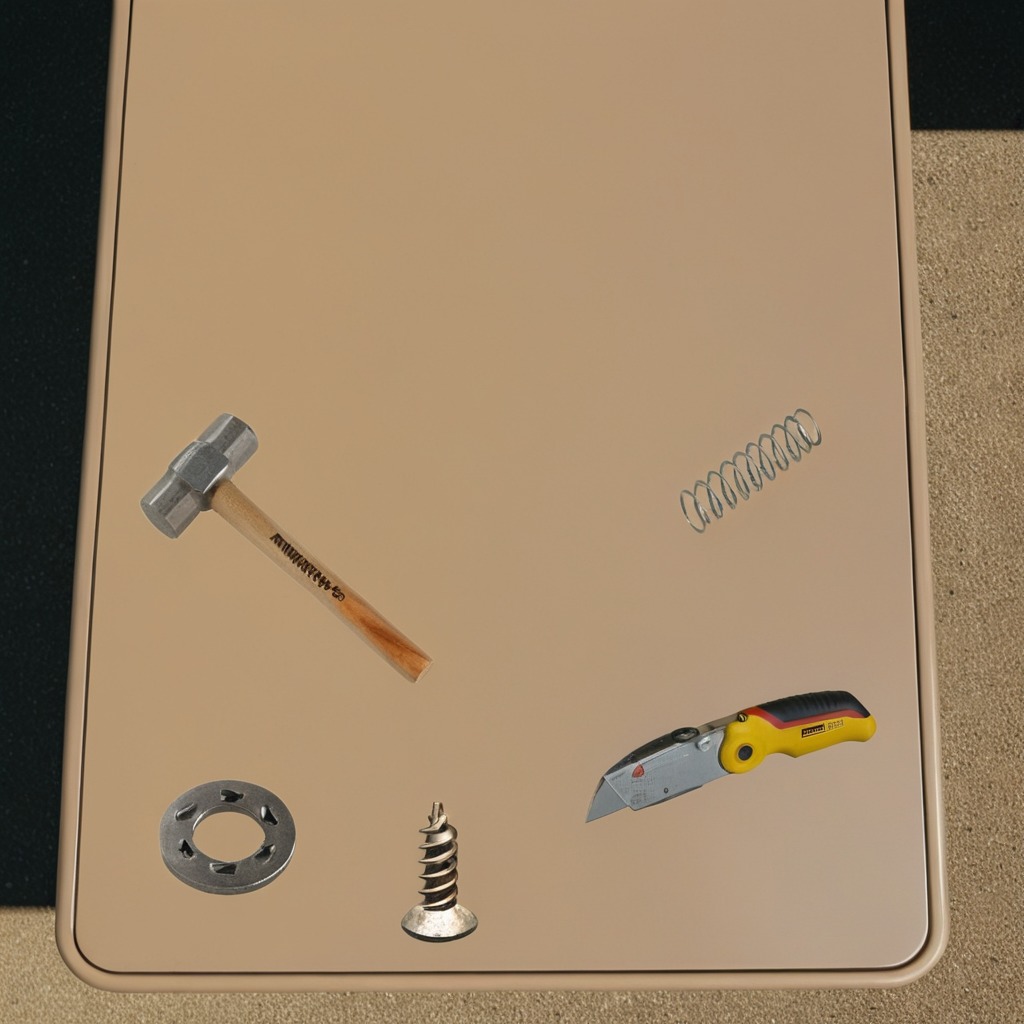
A utility knife, a flat metal washer, a metal machine screw, a hammer, and a coiled metal spring are lying on the table.